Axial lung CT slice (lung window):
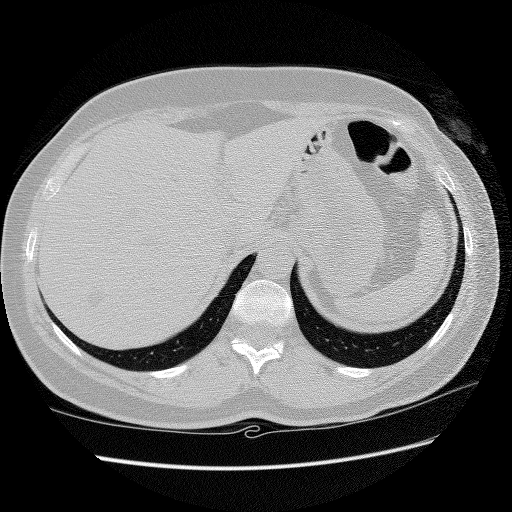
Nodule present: no